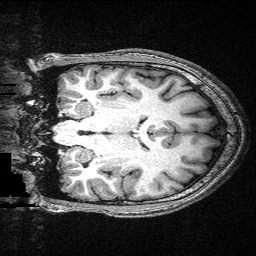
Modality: T1w
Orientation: coronal
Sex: male
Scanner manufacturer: siemens
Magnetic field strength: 3 T
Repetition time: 2.3 s
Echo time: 0.00336 s